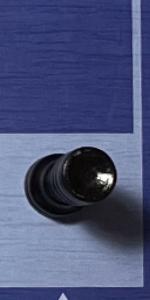
Label: Rook_Black